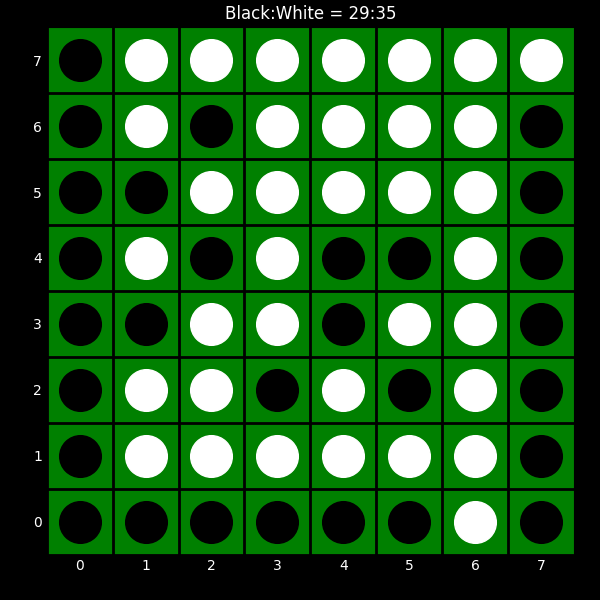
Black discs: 29
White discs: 35